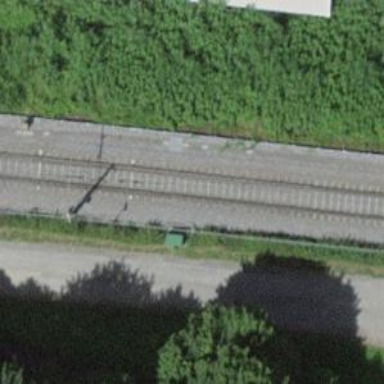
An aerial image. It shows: Single-track electrified railway with contact line.